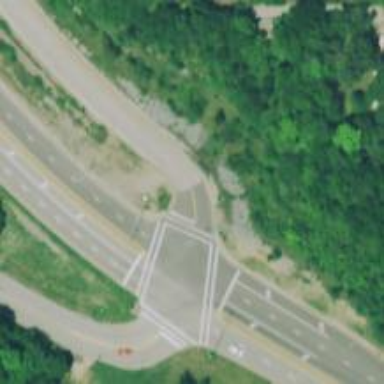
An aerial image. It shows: Crossing road.